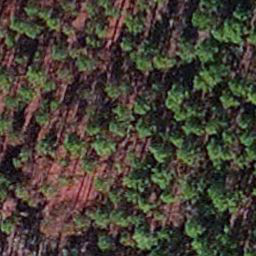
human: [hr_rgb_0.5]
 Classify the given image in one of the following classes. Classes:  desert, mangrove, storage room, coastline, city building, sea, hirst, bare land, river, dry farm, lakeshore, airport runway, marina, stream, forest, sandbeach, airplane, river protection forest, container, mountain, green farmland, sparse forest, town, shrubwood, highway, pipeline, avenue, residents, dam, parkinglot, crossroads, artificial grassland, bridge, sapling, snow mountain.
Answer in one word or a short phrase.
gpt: sapling